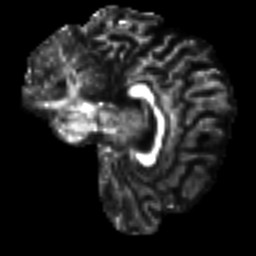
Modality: FA
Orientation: sagittal
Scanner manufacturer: siemens
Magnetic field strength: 3 T
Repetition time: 9.6 s
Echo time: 0.077 s